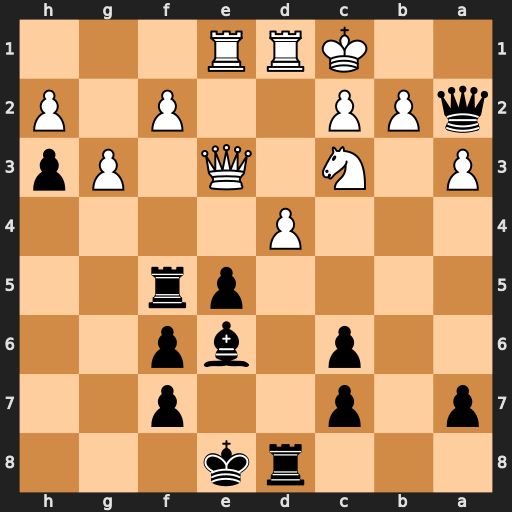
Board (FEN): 3rk3/p1p2p2/2p1bp2/4pr2/3P4/P1N1Q1Pp/qPP2P1P/2KRR3
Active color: b
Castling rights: -
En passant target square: -
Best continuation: Qa1+ Kd2 Qxb2